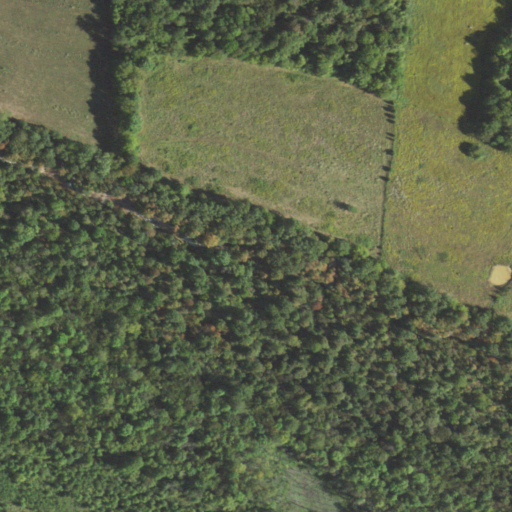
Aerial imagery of cliff(s) in Illinois named Brownfield Bluff containing deciduous forest, pasture, woody wetlands, herbaceous wetlands, and mixed forest